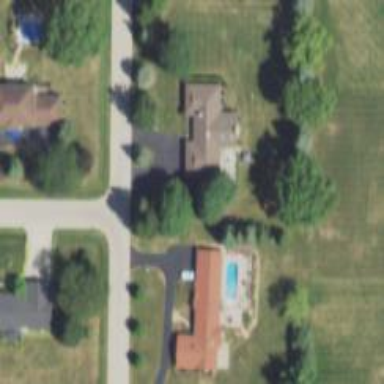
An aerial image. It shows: Driveway.